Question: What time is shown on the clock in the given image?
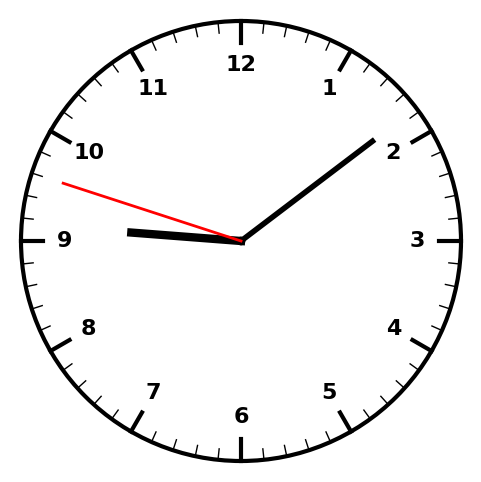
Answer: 09:08:48